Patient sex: M
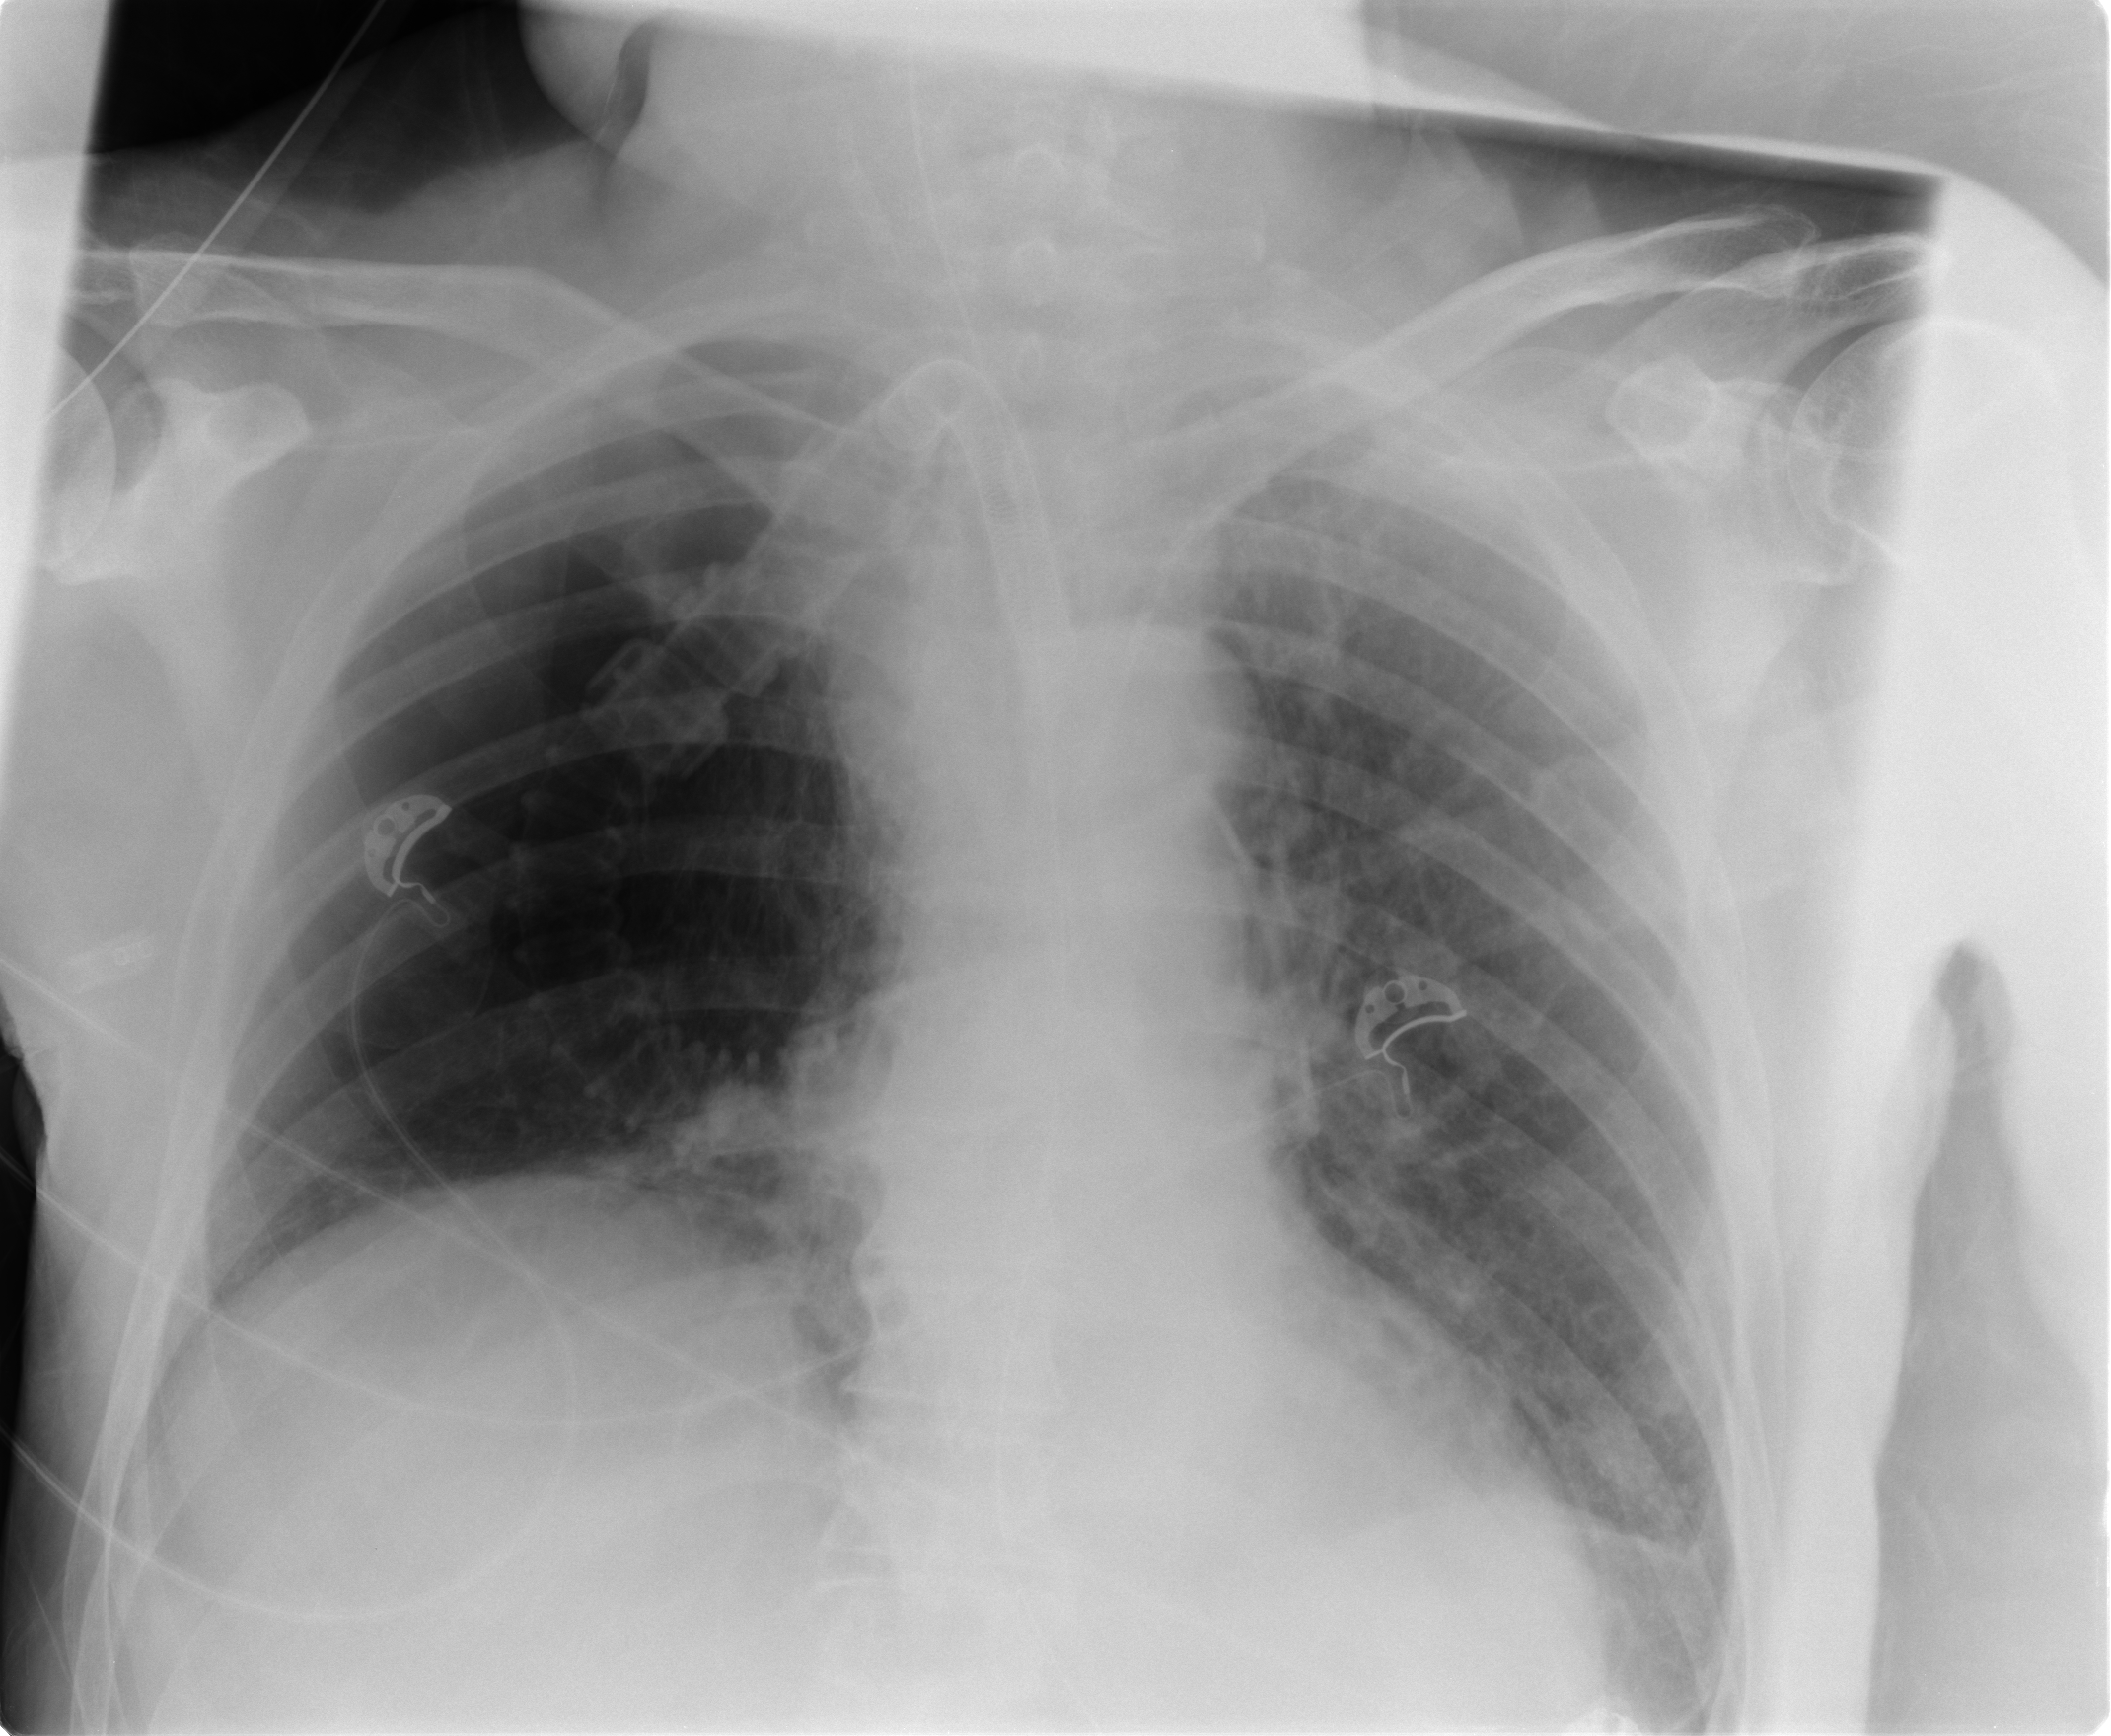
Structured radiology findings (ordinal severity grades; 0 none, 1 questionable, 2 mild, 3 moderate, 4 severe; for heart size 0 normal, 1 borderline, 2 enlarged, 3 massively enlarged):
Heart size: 0
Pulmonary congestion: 0
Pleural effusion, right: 0
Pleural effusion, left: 2
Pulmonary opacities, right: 0
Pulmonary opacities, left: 2
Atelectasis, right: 2
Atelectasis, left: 2